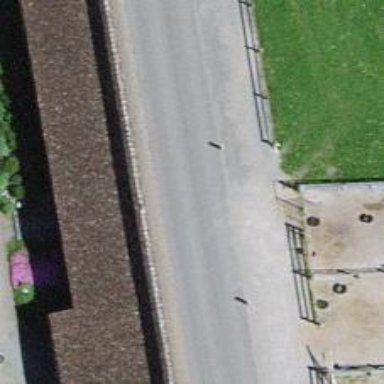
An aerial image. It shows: Paved track with grade 1 surface.